Field crop: maize
Growth stage: 2
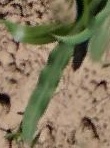
Species: maize